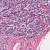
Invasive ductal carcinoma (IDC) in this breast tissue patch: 1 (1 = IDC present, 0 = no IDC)